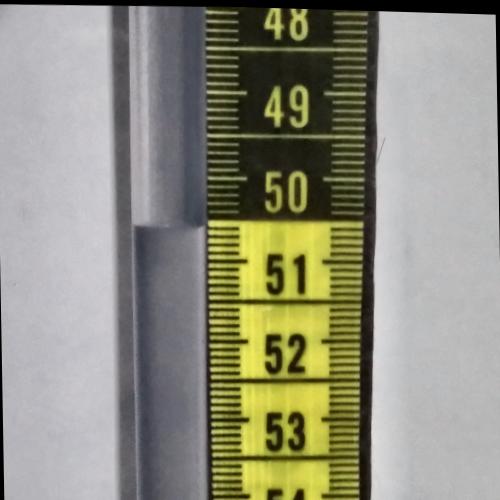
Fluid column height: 50.6 cm